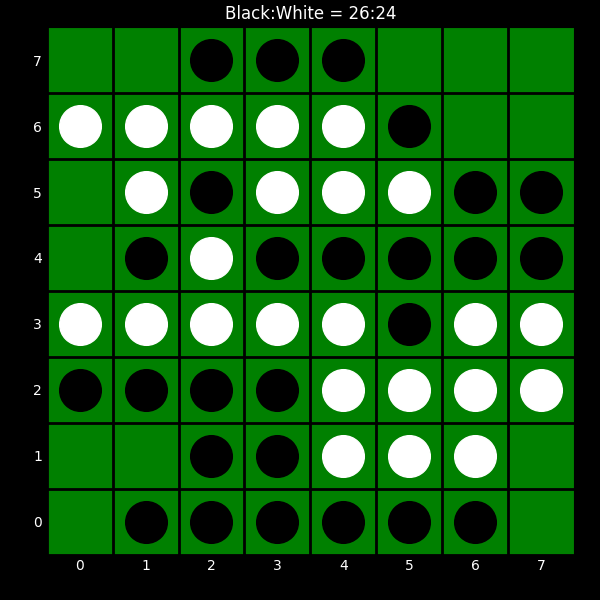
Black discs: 26
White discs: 24